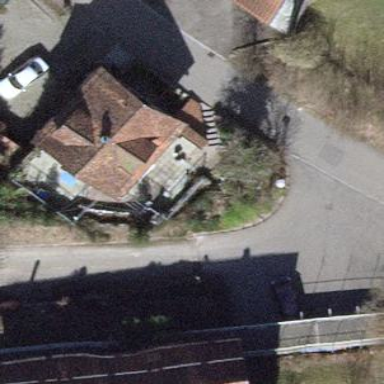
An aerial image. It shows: Detached building.